A 2-D grayscale encoding of one vibration snapshot from a rotor kit is shown. Based on the visible evidence, which rotor condition applies: normal, misalignment, unbalance, looseness?
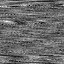
Answer: misalignment